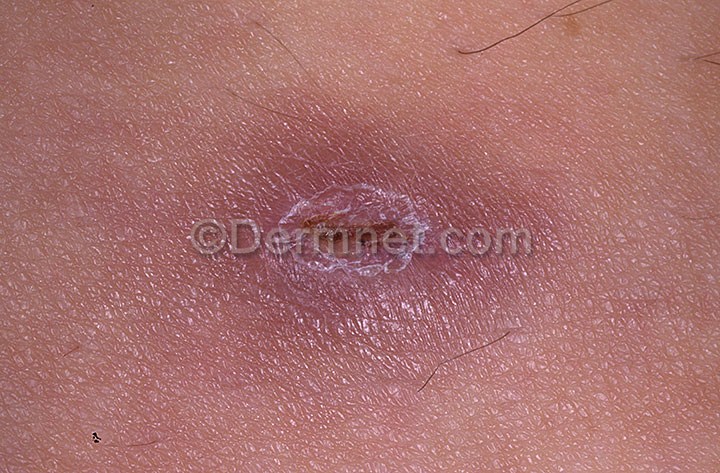
Disease: Scabies Lyme Disease and other Infestations and Bites